Question: I am trying to develop a system such that users are assigned tickets, and I get all tickets that are assigned for such user.
So, a user may be assigned 5 different tickets on 3 different projects. I am trying to fetch all tickets where the field of "assignee" equals [Name of user]. The screenshots I showed are the projectTickets for just one project. I need a way to fetch what I requested, and above it, put a for loop to go through every project. In every project name (d0c), there is a collection titled "projectTickets".
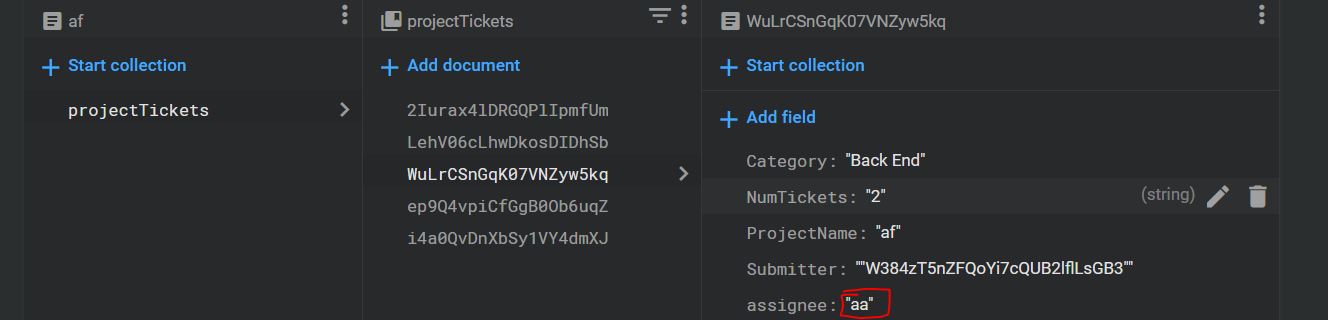
Answer: To get all projectTickets across all projects where 'assignee' = 'aa', use this:
'''
db.collectionGroup("projectTickets").where("assignee", "==", "aa")
.get()
.then(function(querySnapshot) {
// below is your loop
querySnapshot.forEach(function(doc) {
console.log(doc.id, " => ", doc.data());
});
})
.catch(function(error) {
console.log("Error getting documents: ", error);
});
'''
This will require indexes.
For user named 'aa', the above function should get all tickets on all projects.